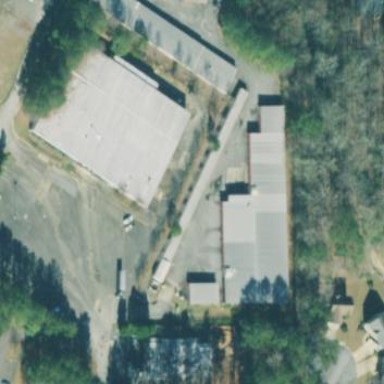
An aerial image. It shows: Warehouse.